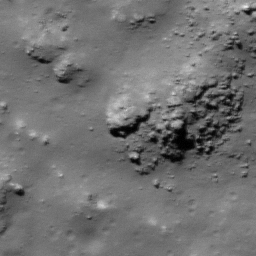
Pit: Tycho 19
Host crater: Tycho
Host type: impact_melt
Lunar coordinates: latitude -43.1, longitude 349.418